七年级 · 组合几何学
如图, 若过点 $P_{1}, P_{2}$ 作直线 $m$ 的平行线, 则 $\angle 1 、 \angle 2 、 \angle 3 、 \angle 4$ 间的数量关系是 \$ \qquad \$

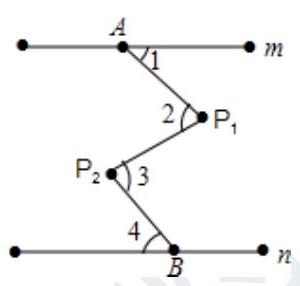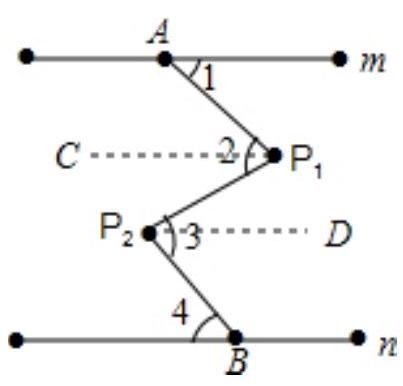
答案: $\angle 2+\angle 4=\angle 1+\angle 3$
解析: 解:分别过点 $P_{1} 、 P_{2}$ 作 $P_{1} C\left\|m, P_{2} D\right\| m$, $\because m \| n$

$\therefore P_{1} C\left\|P_{2} D\right\| m \| n$,

$\therefore \angle 1=\angle A P_{1} C, C P_{1} P_{2}=\angle P_{1} P_{2} D, \angle D P_{2} B=\angle 4$,

$\therefore \angle 1+\angle P_{1} P_{2} D+\angle D P_{2} B=\angle A P_{1} C+\angle C P_{1} P_{2}+\angle 4$, 即 $\angle 2+\angle 4=\angle 1+\angle 3$.

故答案为: $\angle 2+\angle 4=\angle 1+\angle 3$.

分别过点 $P 1 、 P 2$ 作 $P_{1} C\left\|m, P_{2} D\right\| m$, 由平行线的性质可知, $\angle 1=\angle A P_{1} C, C P_{1} P_{2}=\angle P_{1} P_{2} D, \angle D P_{2} B=\angle 4$,所以 $\angle 1+\angle P_{1} P_{2} D+\angle D P_{2} B=\angle A P_{1} C+\angle C P_{1} P_{2}+\angle 4$, 即 $\angle 2+\angle 4=\angle 1+\angle 3$.